Question: How can I draw this Belle icon shape in CSS only?

I've tried the border-radius on a square element but not getting the exact corners.
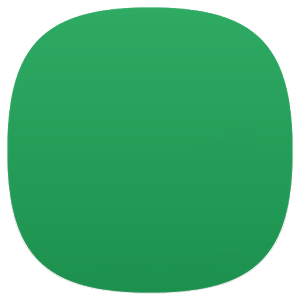
Answer: Well, in order to achieve the exact effect, we cannot rely on a single element even if we use percentage on 'border-radius'.
So one option could be using two (pseudo-)elements overlapping each other where one of them is rotated by '90deg':
'''
div {
width: 300px;
height: 300px;
/* Just for demo */
width: 95vmin; height: 95vmin;
position: relative;
}
div:after, div:before {
content: "";
background: teal;
position: absolute;
top: 0;
left: 8%;
right: 8%;
bottom: 0;
border-radius: 50% / 22%;
}
div:before {
transform: rotate(-90deg); /* vendor prefixes omitted due to brevity */
}
'''
'''
<div></div>
'''